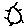
Label: sun